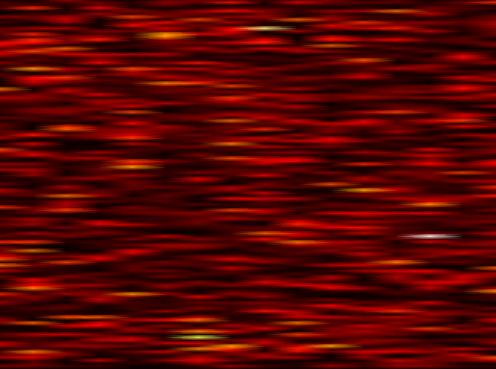
Label: FOFDM